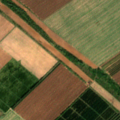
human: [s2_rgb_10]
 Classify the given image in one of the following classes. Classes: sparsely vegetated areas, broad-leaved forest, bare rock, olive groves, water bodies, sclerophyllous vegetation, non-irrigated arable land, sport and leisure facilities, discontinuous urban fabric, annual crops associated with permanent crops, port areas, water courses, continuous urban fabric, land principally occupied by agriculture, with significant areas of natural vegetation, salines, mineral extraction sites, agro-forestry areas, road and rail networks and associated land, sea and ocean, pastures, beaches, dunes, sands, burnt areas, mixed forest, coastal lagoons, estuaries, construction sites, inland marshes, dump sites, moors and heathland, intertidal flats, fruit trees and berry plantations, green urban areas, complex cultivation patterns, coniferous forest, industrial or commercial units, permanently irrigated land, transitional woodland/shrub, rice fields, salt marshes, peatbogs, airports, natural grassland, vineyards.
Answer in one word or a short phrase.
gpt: non-irrigated arable land, fruit trees and berry plantations, pastures, land principally occupied by agriculture, with significant areas of natural vegetation